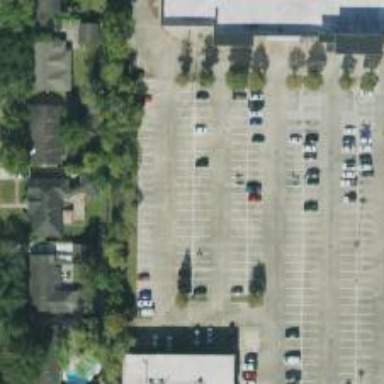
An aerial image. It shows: Parking space.